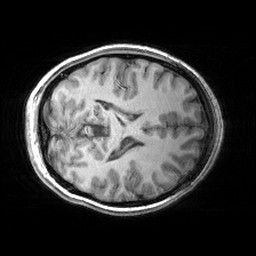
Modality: T1w
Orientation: axial
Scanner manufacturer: siemens
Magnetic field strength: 3 T
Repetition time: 2.53 s
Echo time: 0.00299 s